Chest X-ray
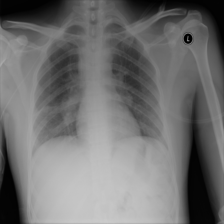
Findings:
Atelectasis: negative
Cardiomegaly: negative
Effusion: negative
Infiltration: positive
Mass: negative
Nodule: negative
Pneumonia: negative
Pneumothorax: negative
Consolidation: negative
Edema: negative
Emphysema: negative
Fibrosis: negative
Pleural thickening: negative
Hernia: negative